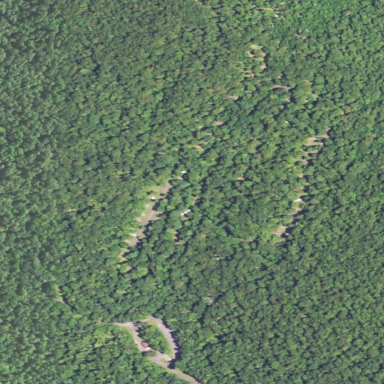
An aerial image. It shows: Campsite with tents and caravans. It also features sanitary dump station.